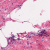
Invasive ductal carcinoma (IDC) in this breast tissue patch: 0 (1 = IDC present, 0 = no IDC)